Question: I have 'xib' file as below. It has 'UIImageView', 'UITableView' and Two 'UIView's(containers) which consist of two 'button's. Sometimes my 'tableView' has data to fill 'tableRows' and sometimes not. if there is not data to fill 'tableView', i must hide it. When i remove 'tableView', my two containers should be appear in its place. How can i do this? thanks.
my 'xib' file looks like this picture:

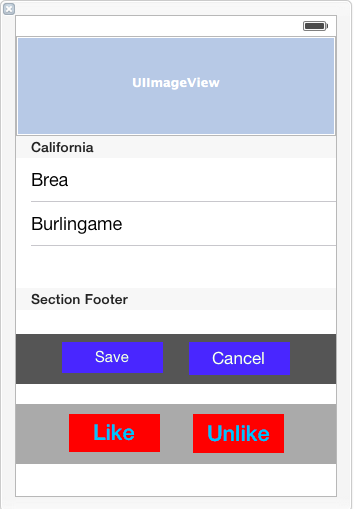
Answer: if do you know autolayout than you can do it easily to creating some layout constraint so according to your condition to follow following process to add constraint to your subviews to superview
1. add leading,top,trailing to imageview.
2. add leading,top,trailing to your tableview and vertical spacing between imageview and your tableview
3. create a height constraint of tableview and make a iboutlet of it. it's value can be manage programmatic when you do not have data then set o to it's height constraint otherwise put it as it is.
4. add leading, top, trailing to your save's view and add vertical spacing between tableview and your save's view.
5. add leading, top, trailing to your like's view and add vertical spacing between save's view and like's view. add bottom spacing to like's view